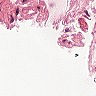
Metastatic tissue present: no